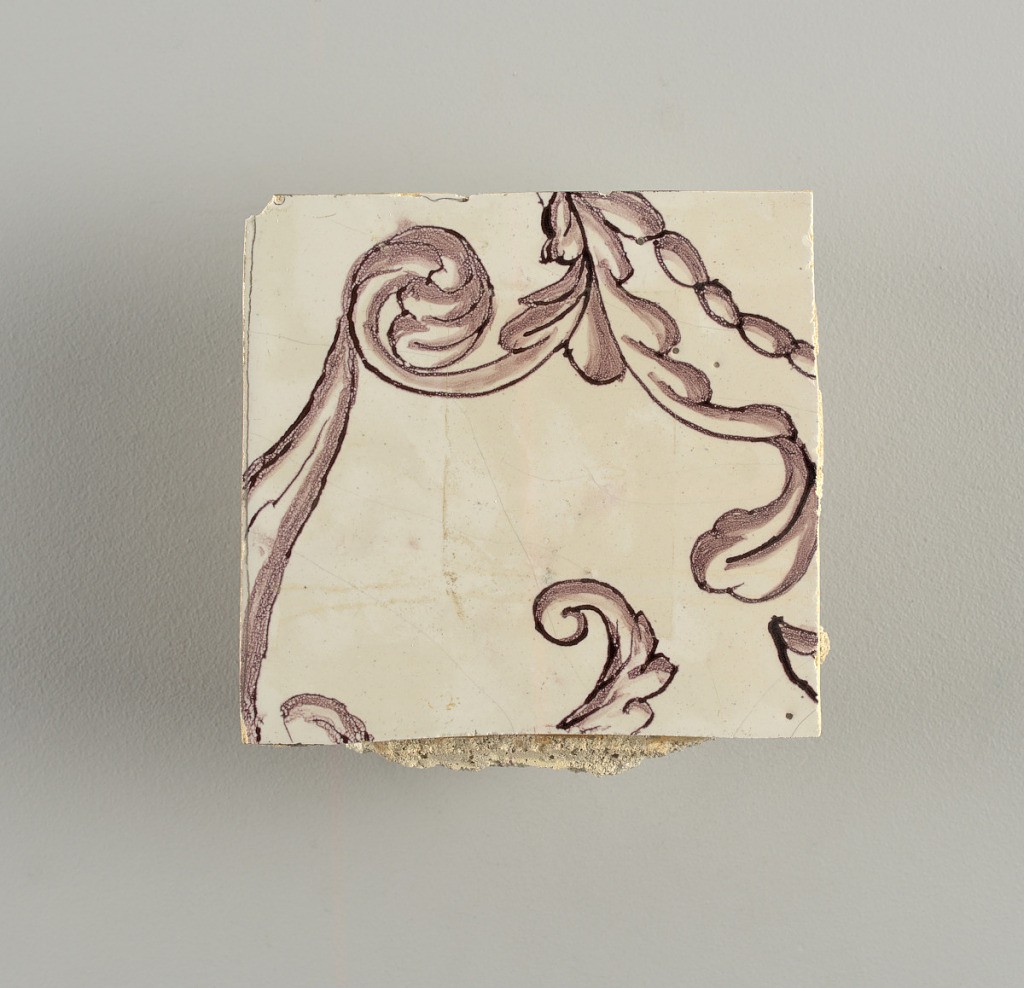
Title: Tile wall facing
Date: ca. 1725
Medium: Tin-glazed earthenware, underglaze
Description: Horizontal rectangle.  Thirty tiles wide and twenty-three tiles high with opening for fireplace eleven tiles wide and ten high.  Foliage arabesques disposed about three vertical axes from which are emphazised by urns at center and right, and at left by the figure of a standing woman carrying an infant on her arm and accompanied by two children.